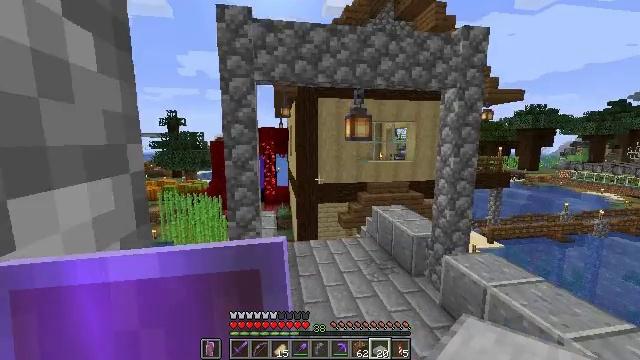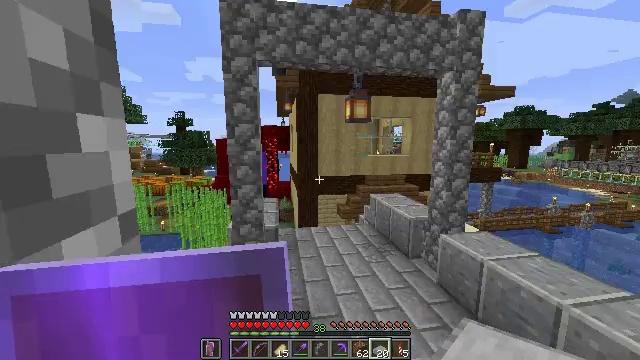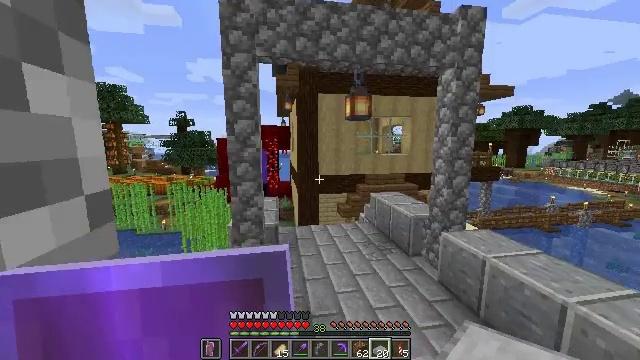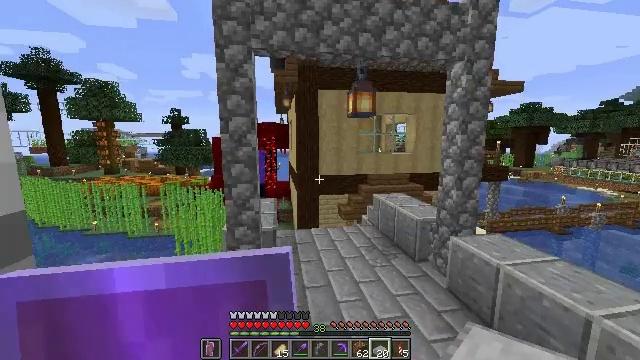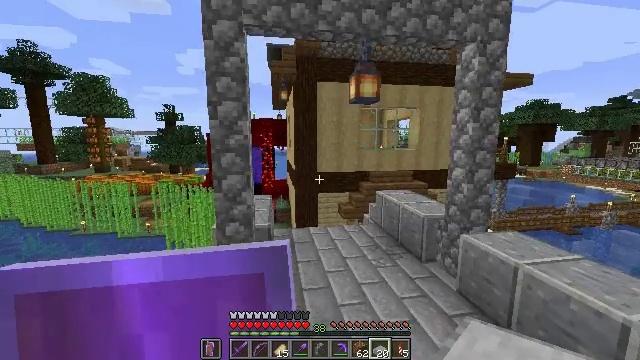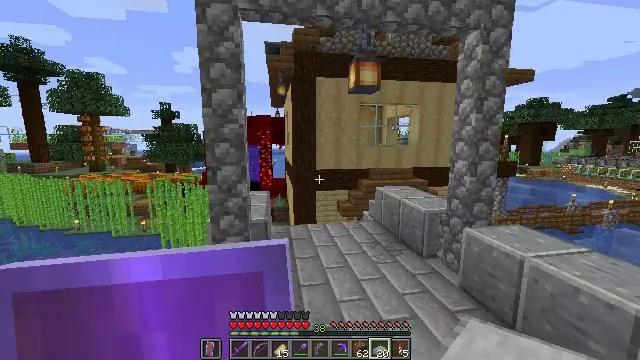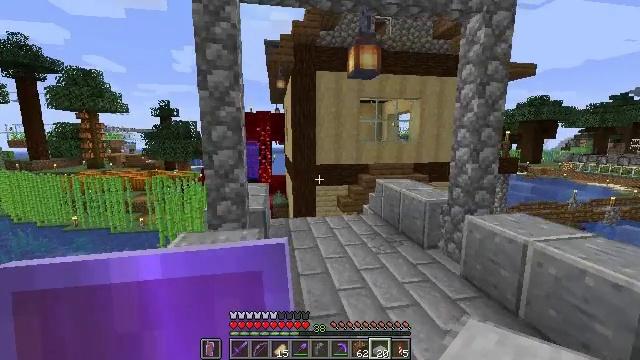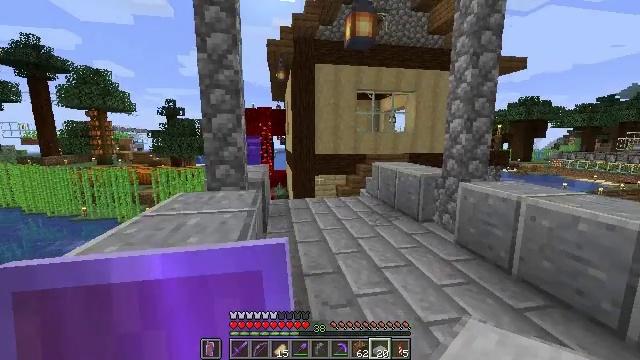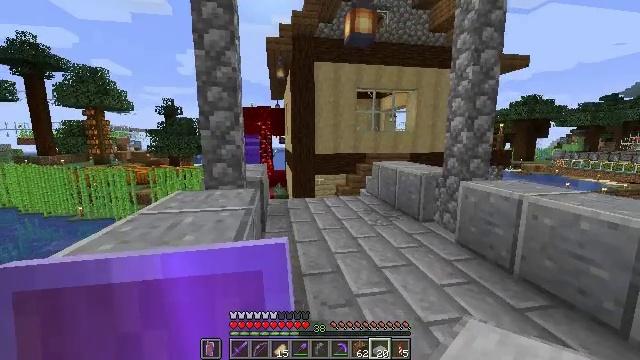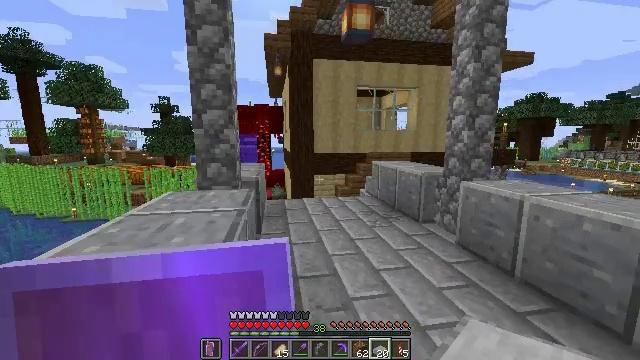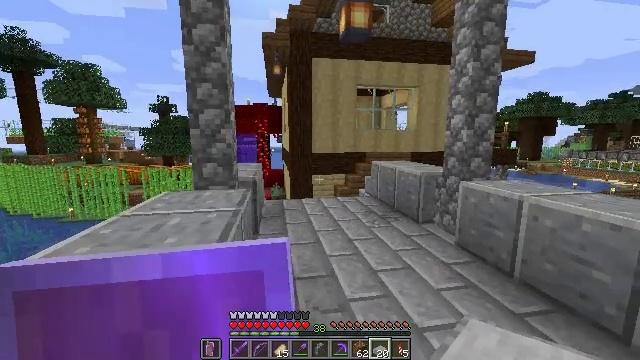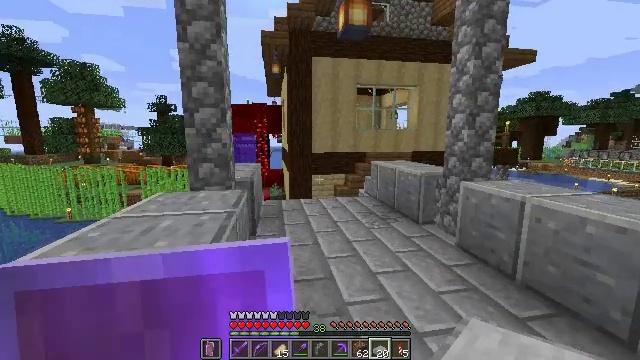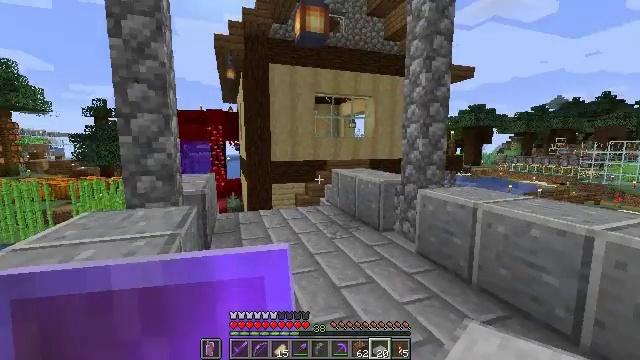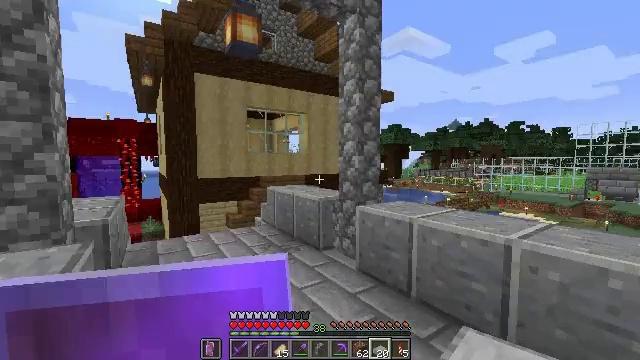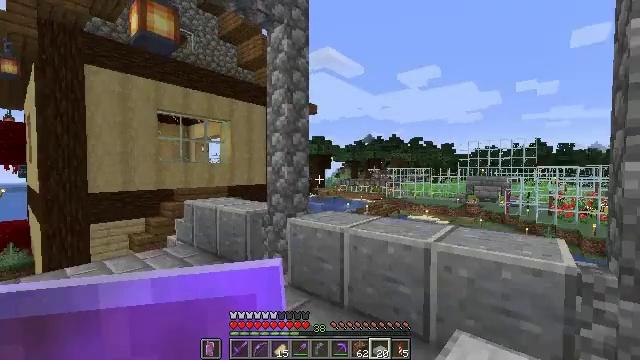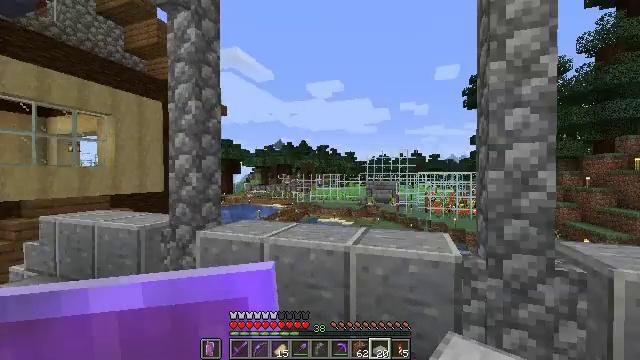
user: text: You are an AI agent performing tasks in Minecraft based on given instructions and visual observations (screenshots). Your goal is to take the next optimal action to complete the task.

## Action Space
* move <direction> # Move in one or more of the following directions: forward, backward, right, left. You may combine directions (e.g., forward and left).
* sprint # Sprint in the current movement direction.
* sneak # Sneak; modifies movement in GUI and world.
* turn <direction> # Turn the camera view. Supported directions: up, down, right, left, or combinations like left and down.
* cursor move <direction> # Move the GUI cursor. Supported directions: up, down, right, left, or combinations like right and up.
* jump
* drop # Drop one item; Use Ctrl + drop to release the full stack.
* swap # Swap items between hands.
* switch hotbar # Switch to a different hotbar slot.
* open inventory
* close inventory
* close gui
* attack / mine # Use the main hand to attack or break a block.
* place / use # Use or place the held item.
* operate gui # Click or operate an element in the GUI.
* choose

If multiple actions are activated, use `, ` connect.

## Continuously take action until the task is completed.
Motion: motion action
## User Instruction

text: mine block light gray stained glass
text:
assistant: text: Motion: move forward, sprint
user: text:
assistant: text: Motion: move forward
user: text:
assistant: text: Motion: move forward
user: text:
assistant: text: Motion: move forward
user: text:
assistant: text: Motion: move forward
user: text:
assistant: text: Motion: move forward
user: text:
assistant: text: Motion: move forward
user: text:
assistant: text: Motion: move forward
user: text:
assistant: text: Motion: move forward
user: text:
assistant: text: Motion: move forward
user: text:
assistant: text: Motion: move forward
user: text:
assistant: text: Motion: move forward, turn right and up
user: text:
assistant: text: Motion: move forward and move left, turn right and up
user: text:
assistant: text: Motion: move forward and move left, turn right and up
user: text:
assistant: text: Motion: move forward and move left, turn right and up
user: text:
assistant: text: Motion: move forward and move left, turn right and up
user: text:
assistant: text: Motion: move forward and move left, turn right
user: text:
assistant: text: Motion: move left, turn right
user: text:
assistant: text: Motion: move left
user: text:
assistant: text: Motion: move back and move left
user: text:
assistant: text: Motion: move back and move left
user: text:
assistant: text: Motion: move back and move left
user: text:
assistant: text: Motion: move back and move left
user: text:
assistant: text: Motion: move back and move left
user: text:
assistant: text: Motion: move back and move left, turn right and down
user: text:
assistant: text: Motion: move back and move left
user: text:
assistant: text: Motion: move back and move left, turn right
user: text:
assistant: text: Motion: move back and move left, turn right
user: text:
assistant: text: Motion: move back and move left, turn right
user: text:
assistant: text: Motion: move back and move left, turn right and down